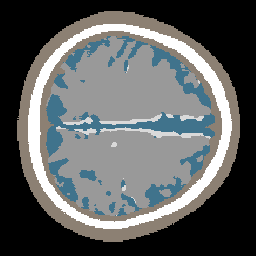
Label: no_lesion